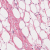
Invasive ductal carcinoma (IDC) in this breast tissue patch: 0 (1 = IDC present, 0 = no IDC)